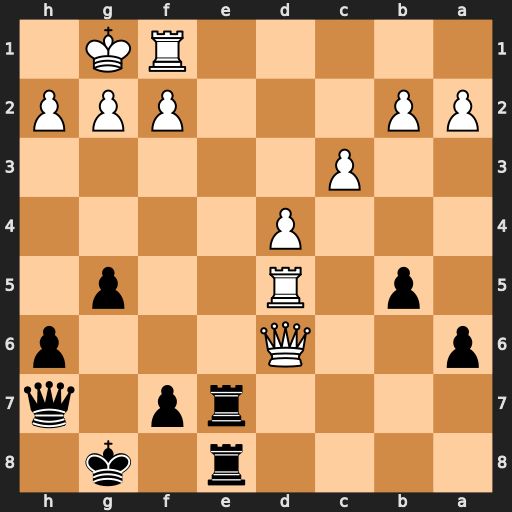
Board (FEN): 4r1k1/4rp1q/p2Q3p/1p1R2p1/3P4/2P5/PP3PPP/5RK1
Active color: b
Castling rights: -
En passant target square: -
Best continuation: Re1 Re5 R8xe5 dxe5 Qb1 h3 Rxf1+